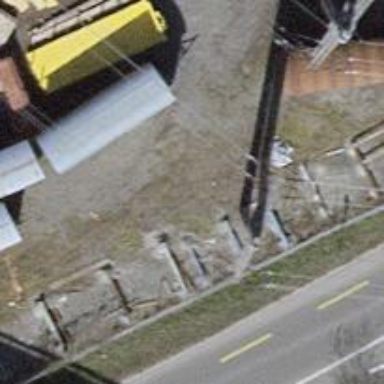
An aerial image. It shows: Power pole.